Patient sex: M
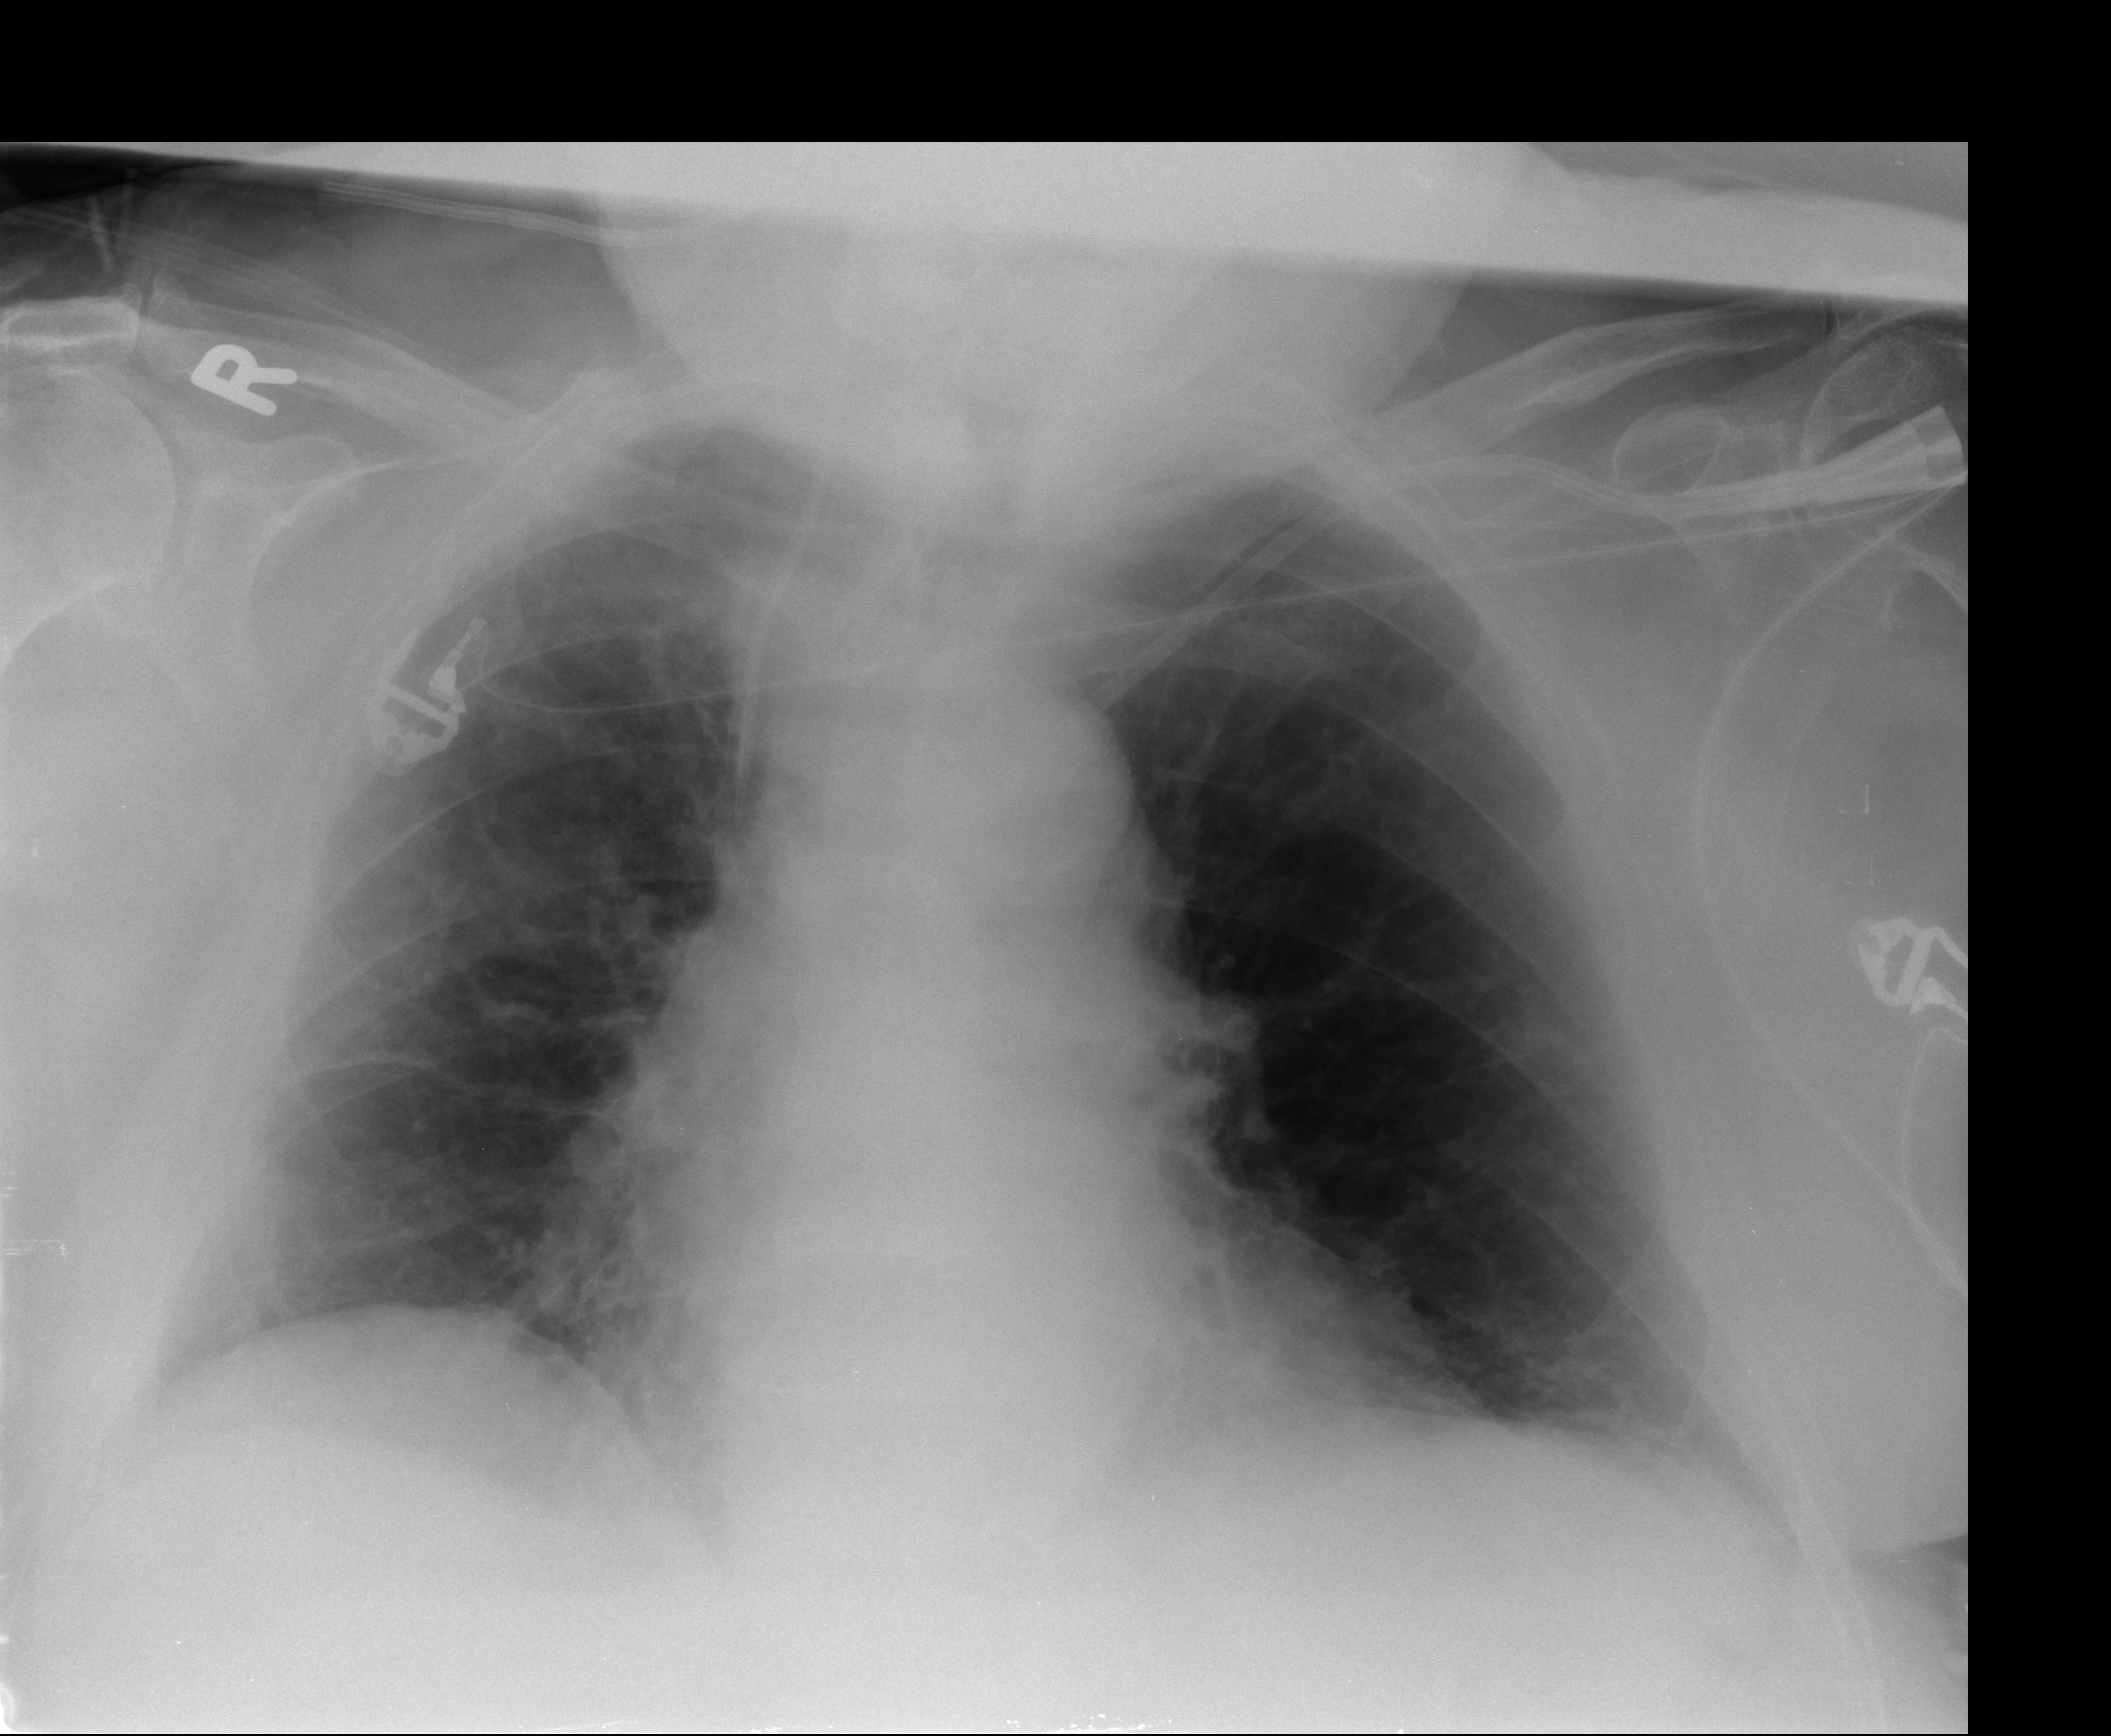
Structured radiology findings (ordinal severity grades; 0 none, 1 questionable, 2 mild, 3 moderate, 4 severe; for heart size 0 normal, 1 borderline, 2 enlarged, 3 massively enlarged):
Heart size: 2
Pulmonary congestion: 2
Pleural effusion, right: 0
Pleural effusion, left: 0
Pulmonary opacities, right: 2
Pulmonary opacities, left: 0
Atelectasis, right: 2
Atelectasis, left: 2